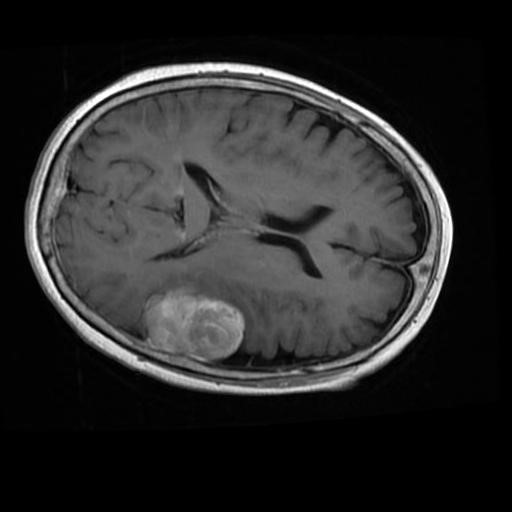
Label: brain_menin